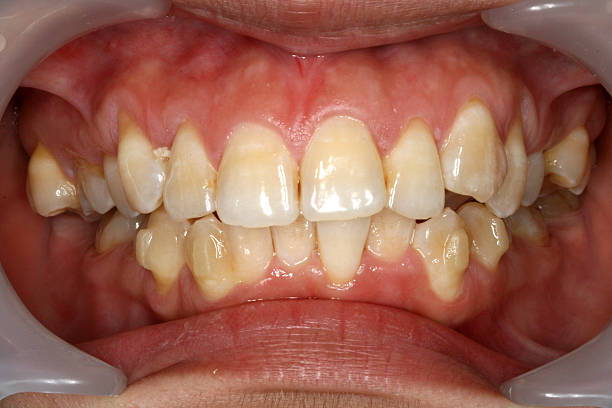
Condition: Gingivitis